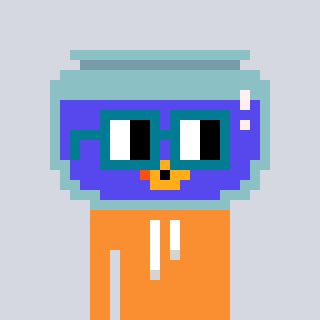
a pixel art character with square dark green glasses, a goldfish-shaped head and a orange-colored body on a cool background